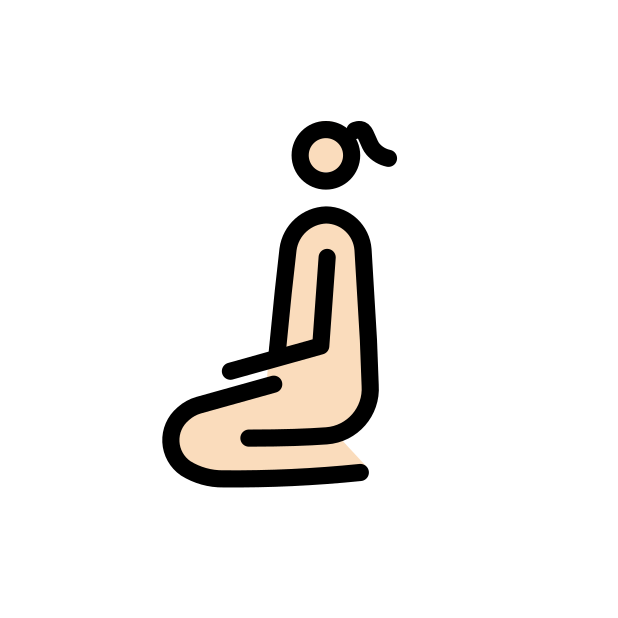
woman kneeling: light skin tone